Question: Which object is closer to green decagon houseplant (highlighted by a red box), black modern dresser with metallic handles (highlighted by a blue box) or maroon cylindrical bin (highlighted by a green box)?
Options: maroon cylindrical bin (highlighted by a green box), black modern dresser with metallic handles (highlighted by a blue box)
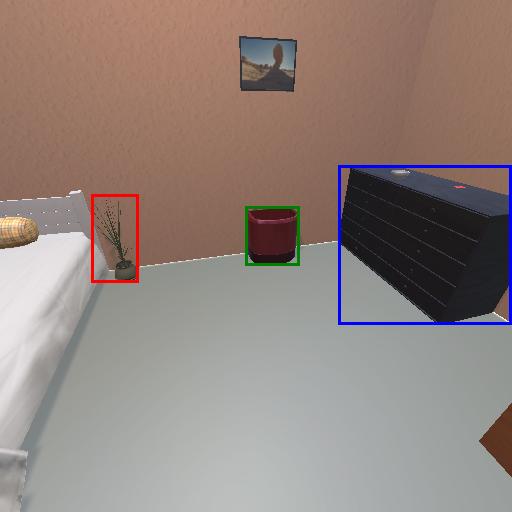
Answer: maroon cylindrical bin (highlighted by a green box)